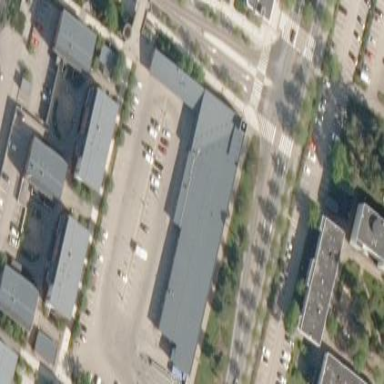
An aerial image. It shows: Shop.